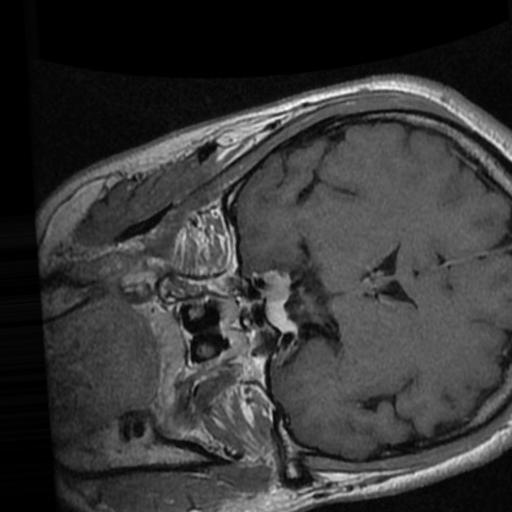
Label: brain_tumor